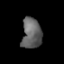
Tissue: lung
Cell type: T cells
Senescence score: 0.2375
Nuclear area (px): 596
Mean DAPI intensity: 98.268